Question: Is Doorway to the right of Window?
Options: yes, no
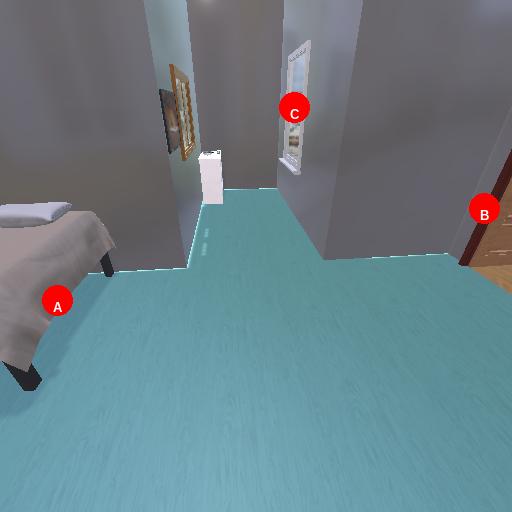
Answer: yes